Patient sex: M
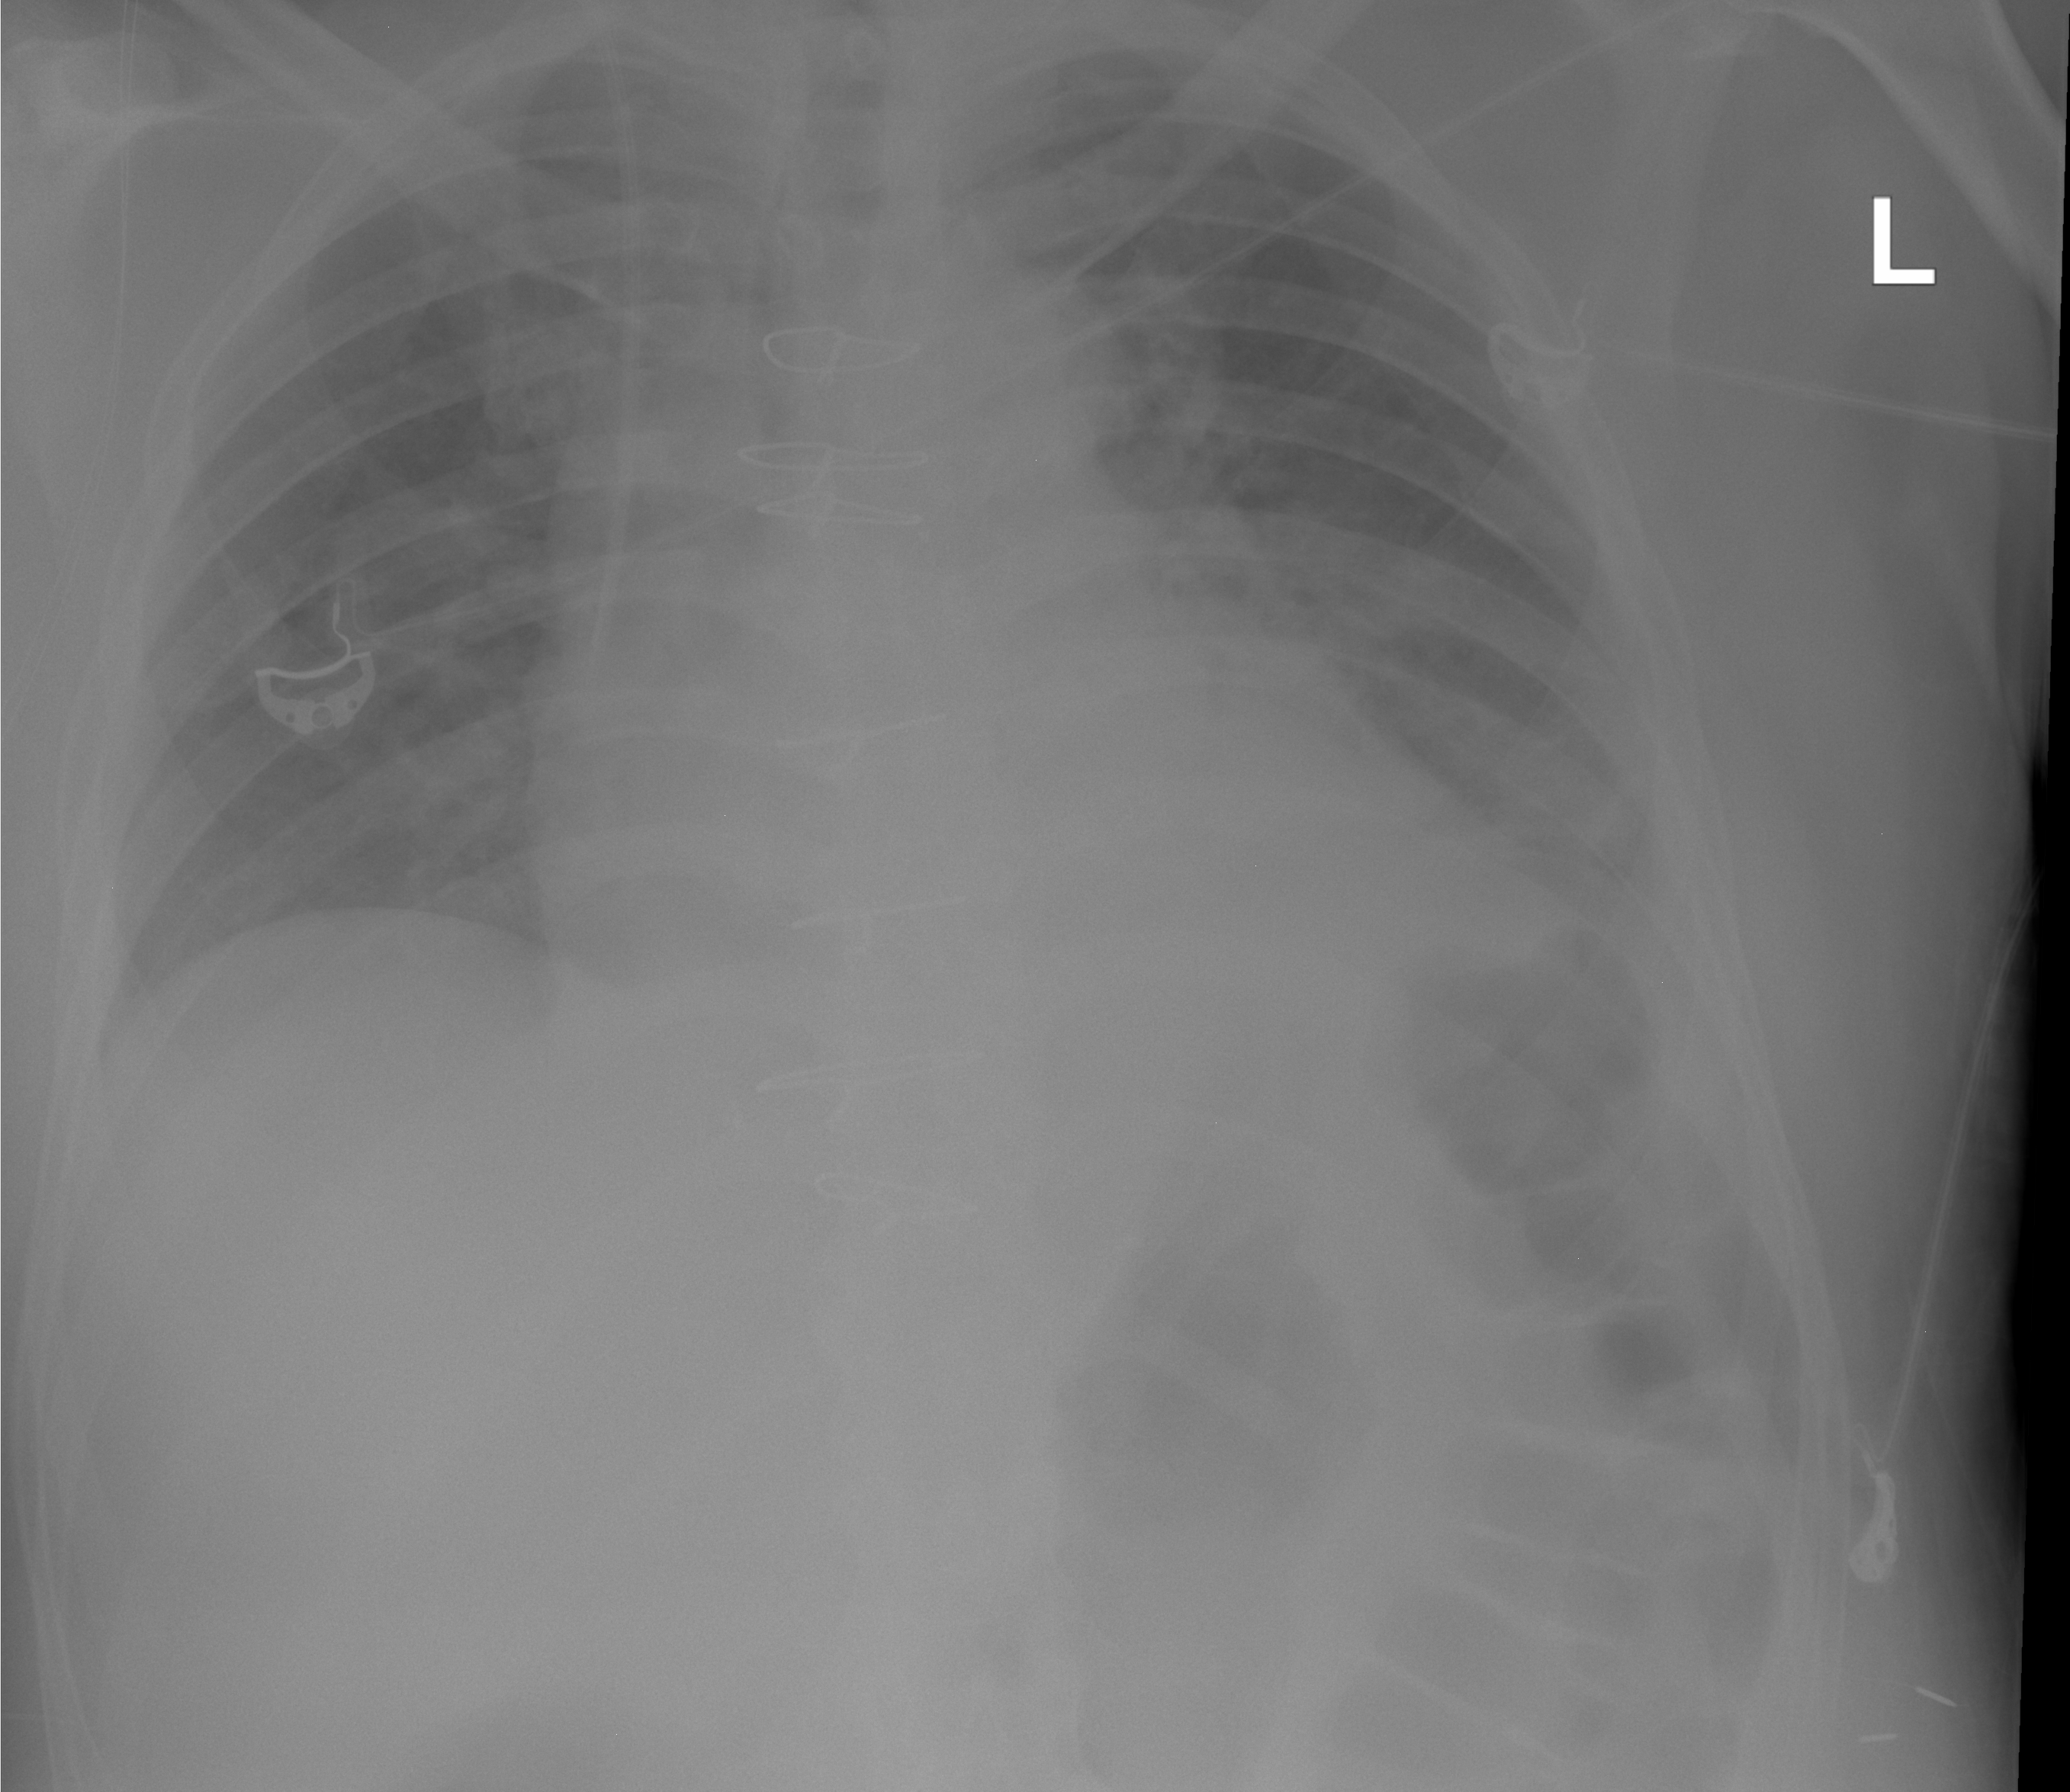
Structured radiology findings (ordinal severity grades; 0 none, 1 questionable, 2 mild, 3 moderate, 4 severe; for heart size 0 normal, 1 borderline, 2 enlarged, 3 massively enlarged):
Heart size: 2
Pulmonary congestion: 2
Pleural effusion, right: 0
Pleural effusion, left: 2
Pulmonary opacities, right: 2
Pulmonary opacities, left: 2
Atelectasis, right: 0
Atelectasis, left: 2